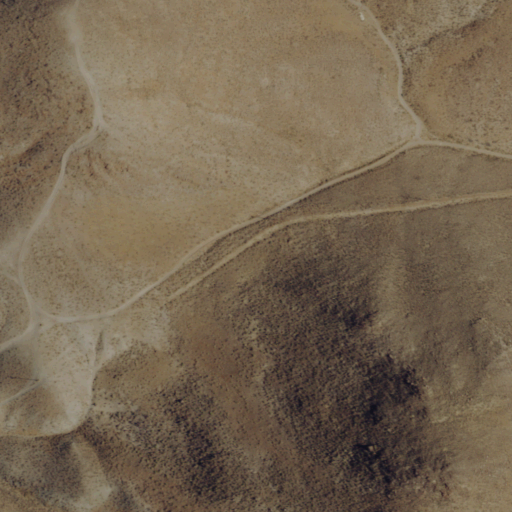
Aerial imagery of gap in Nevada named Hudson Pass containing shrub and barren land